Question: The picture describes a maze problem, where green is the starting position and red is the end point. Find the length of the shortest path.
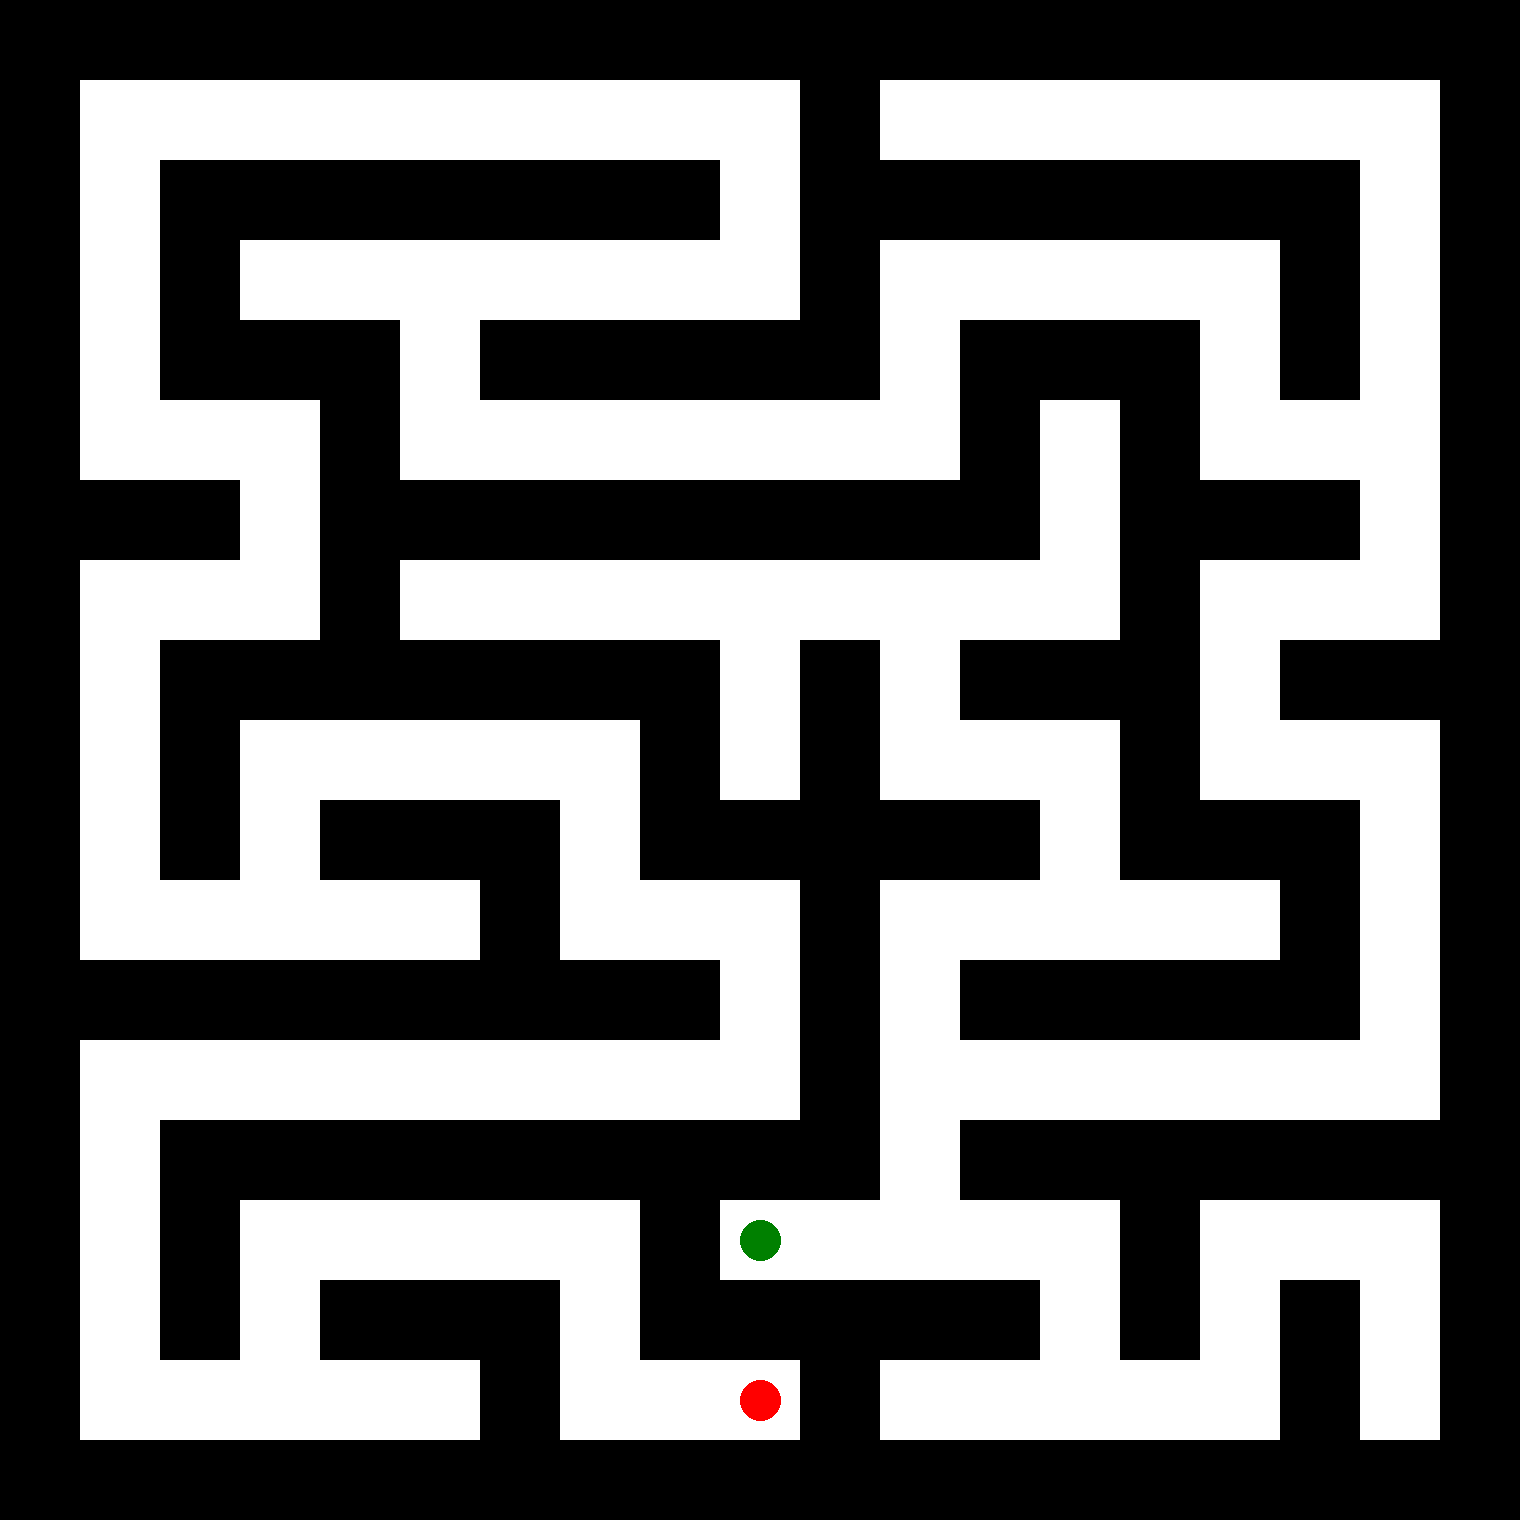
Answer: 106